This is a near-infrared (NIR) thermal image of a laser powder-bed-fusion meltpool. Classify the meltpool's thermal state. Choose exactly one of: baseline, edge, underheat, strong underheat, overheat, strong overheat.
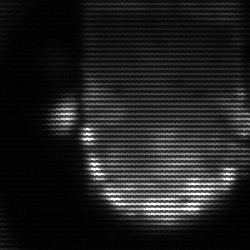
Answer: baseline